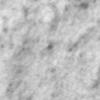
Label: no_change